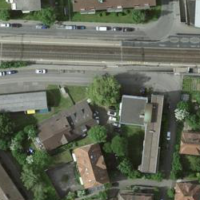
EUNIS habitat code: 55
Species observed at this site:
Symphoricarpos albus